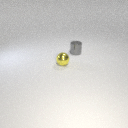
small gray metal cylinder to the right of small yellow metal sphere